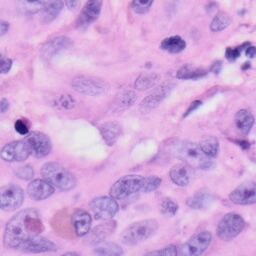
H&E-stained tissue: Skin